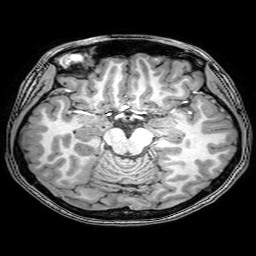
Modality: T1w
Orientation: coronal
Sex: female
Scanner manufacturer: philips
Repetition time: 0.008213 s
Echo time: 0.00376 s